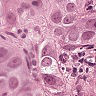
Metastatic tissue present: yes